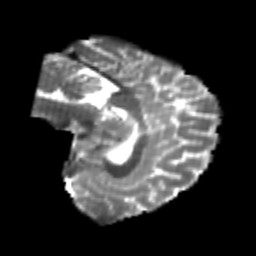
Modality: T2w
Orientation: sagittal
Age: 23
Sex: female
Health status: healthy
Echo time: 0.074 s